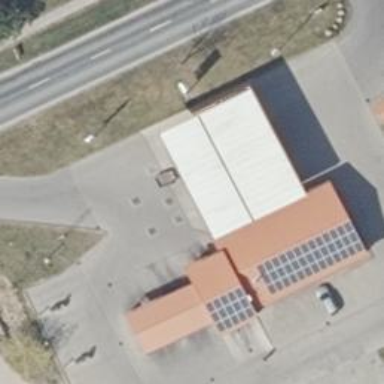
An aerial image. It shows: Fuel station that offers Compressed Natural Gas (CNG).